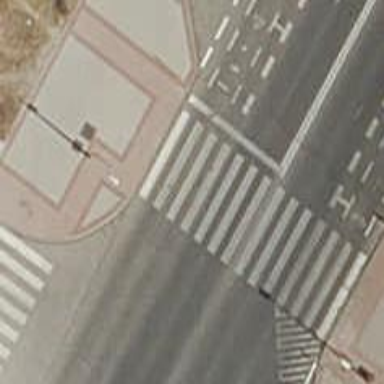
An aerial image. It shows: Pedestrian crossing with zebra markings on footway.